Field crop: maize
Growth stage: 1
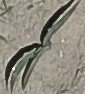
Species: sorghum